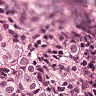
Metastatic tissue present: yes